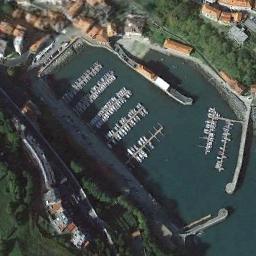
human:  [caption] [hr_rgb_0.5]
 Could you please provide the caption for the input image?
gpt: There are few ships in the harbor .

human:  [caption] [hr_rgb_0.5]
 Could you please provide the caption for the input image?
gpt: Many ships dock neatly on the sea side of the harbor surrounded by buildings and trees .

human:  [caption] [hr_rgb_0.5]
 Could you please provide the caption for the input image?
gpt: The harbor with lots of neatly docked boats is surrounded by a residential area with lots of trees .

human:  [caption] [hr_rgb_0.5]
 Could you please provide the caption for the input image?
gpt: Many buildings of different shapes are near the harbor .

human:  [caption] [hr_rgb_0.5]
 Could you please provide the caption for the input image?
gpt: There are many brown buildings and trees around the harbor .